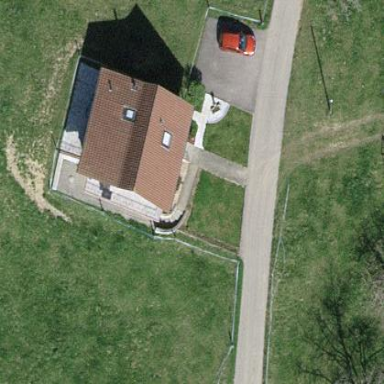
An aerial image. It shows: Simple house.